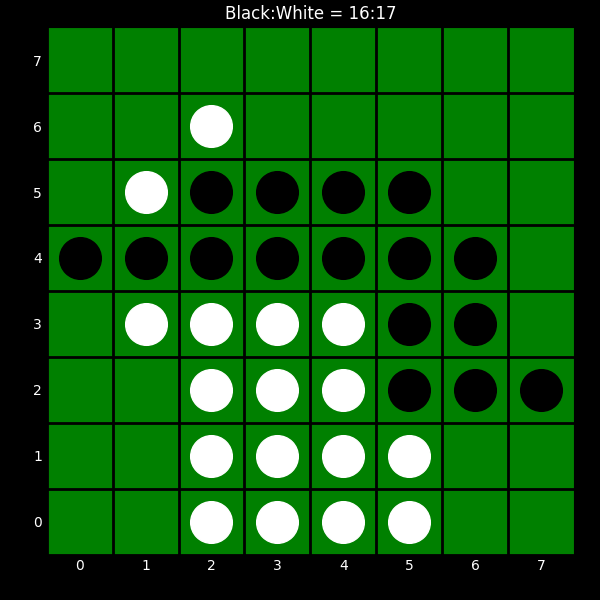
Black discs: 16
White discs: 17